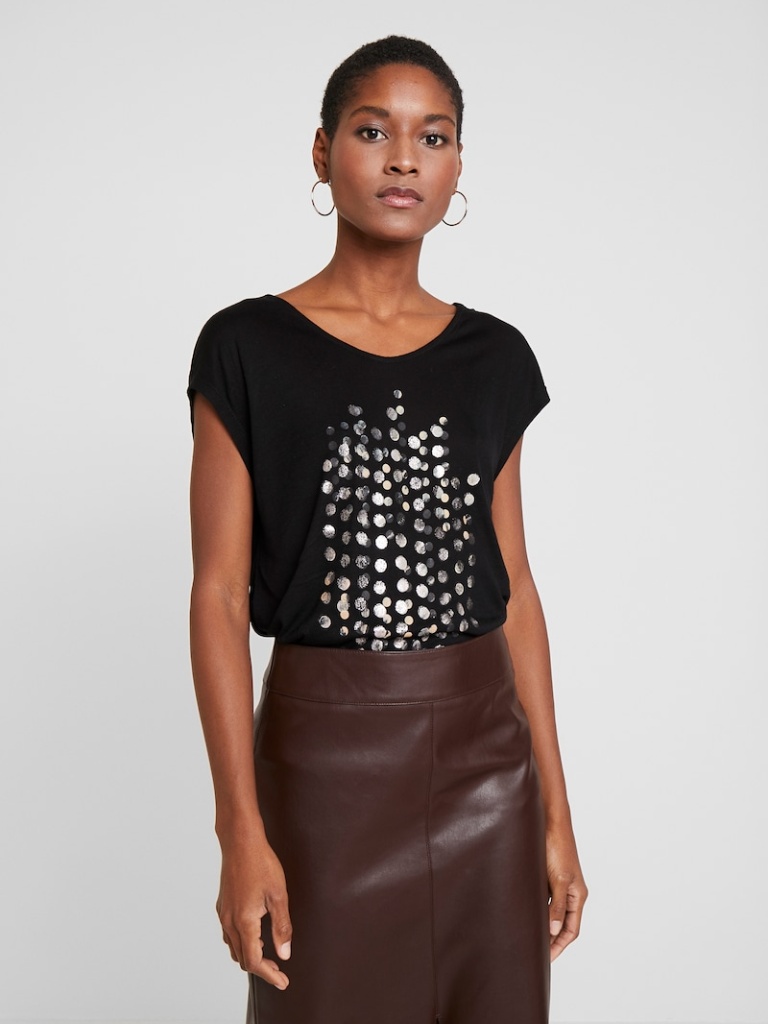
cotton tight short sleeve hip length Fully Tucked in crew t-shirt